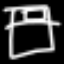
Label: bed